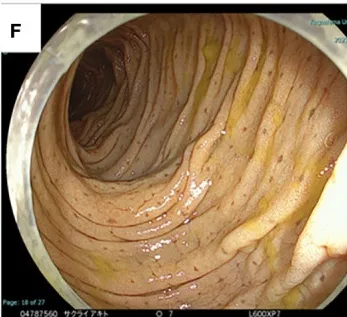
Endoscopic findings at diagnosis and after treatment of patients. Indicate those of patient 3, respectively. (A-E) Indicate findings at diagnosis.
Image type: endoscopy (gi_endoscopy)